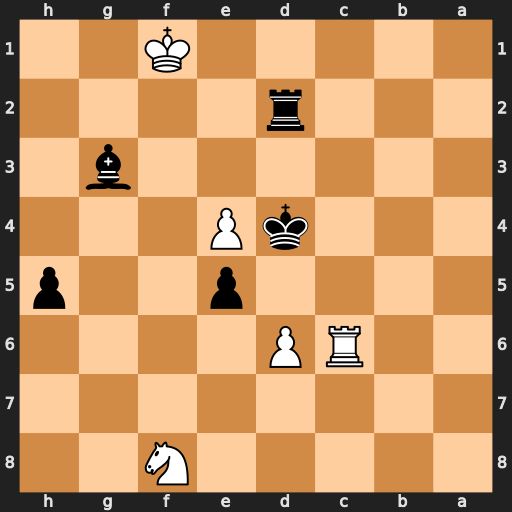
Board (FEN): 5N2/8/2RP4/4p2p/3kP3/6b1/3r4/5K2
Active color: b
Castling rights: -
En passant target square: -
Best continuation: Rf2+ Kg1 Rxf8